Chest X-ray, PA view. Patient: 29 years old, sex M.
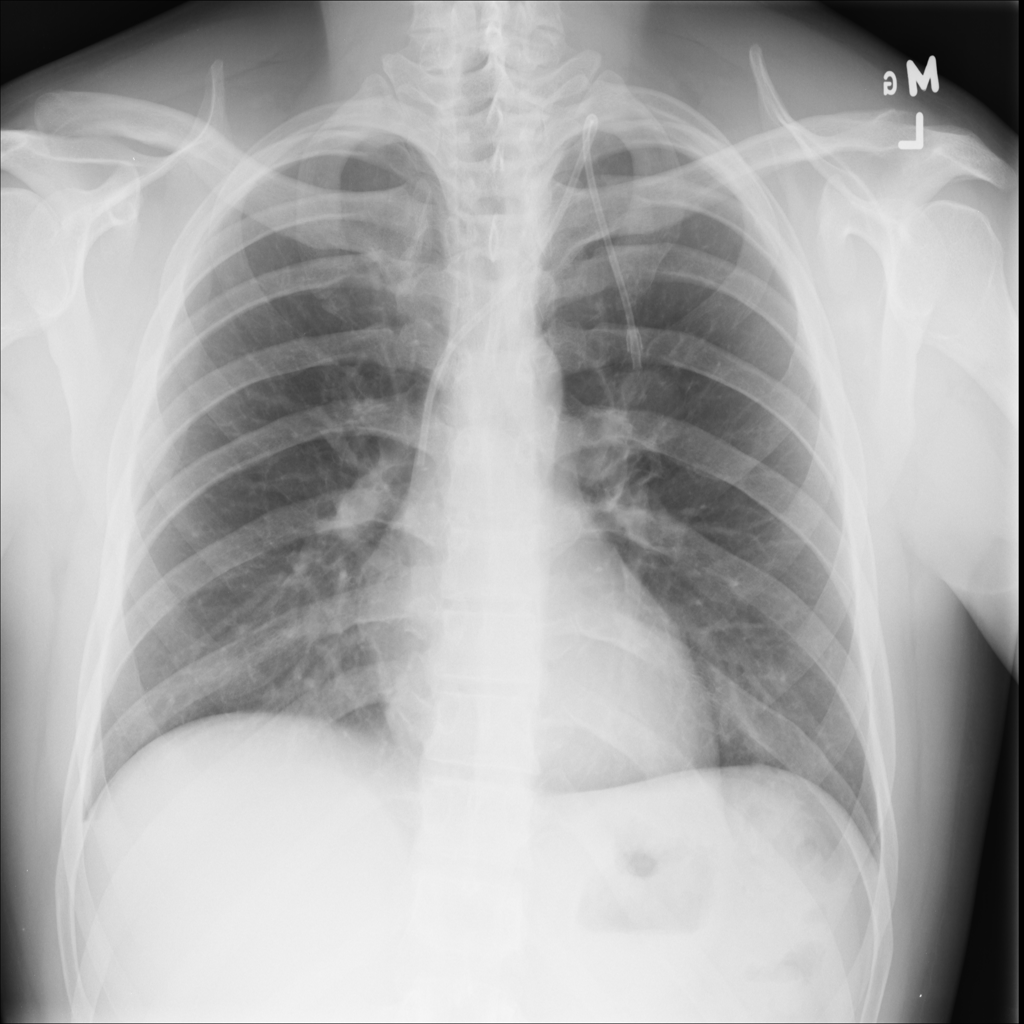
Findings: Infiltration